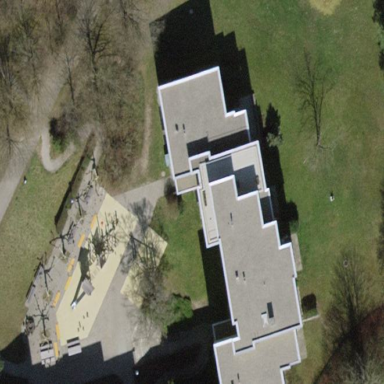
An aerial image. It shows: Building with flat roof.